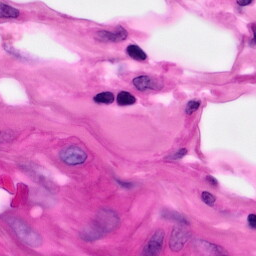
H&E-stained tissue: Pancreatic